Question: I'm having trouble getting AChartEngine to center the actual visible axises on Origo instead of having them along the left- and bottom of the chart.
I need to have the axises like so:

Any ideas?
(This question is similar to question #2 <URL>
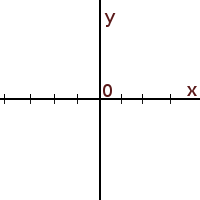
Answer: I made some modifications to AChartEngine 1.0.0 to make it possible to display axises in the center of the plot.
Use code below to set the axises to center.
'''
XYMultipleSeriesRenderer.setXAxisAlign(Align.CENTER, 0);
XYMultipleSeriesRenderer.setYAxisAlign(Align.CENTER, 0);
'''
<URL>
<URL>
And here is an example on how it may look